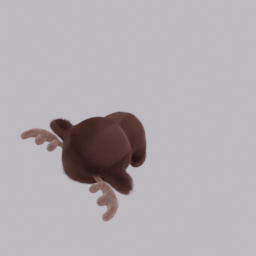
Label: animals